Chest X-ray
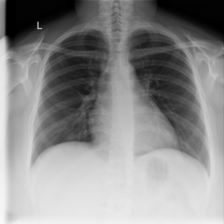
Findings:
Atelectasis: negative
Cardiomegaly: negative
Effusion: negative
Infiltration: negative
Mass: negative
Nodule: negative
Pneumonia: negative
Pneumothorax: negative
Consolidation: negative
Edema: negative
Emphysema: negative
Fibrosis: negative
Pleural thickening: negative
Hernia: negative